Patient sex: M
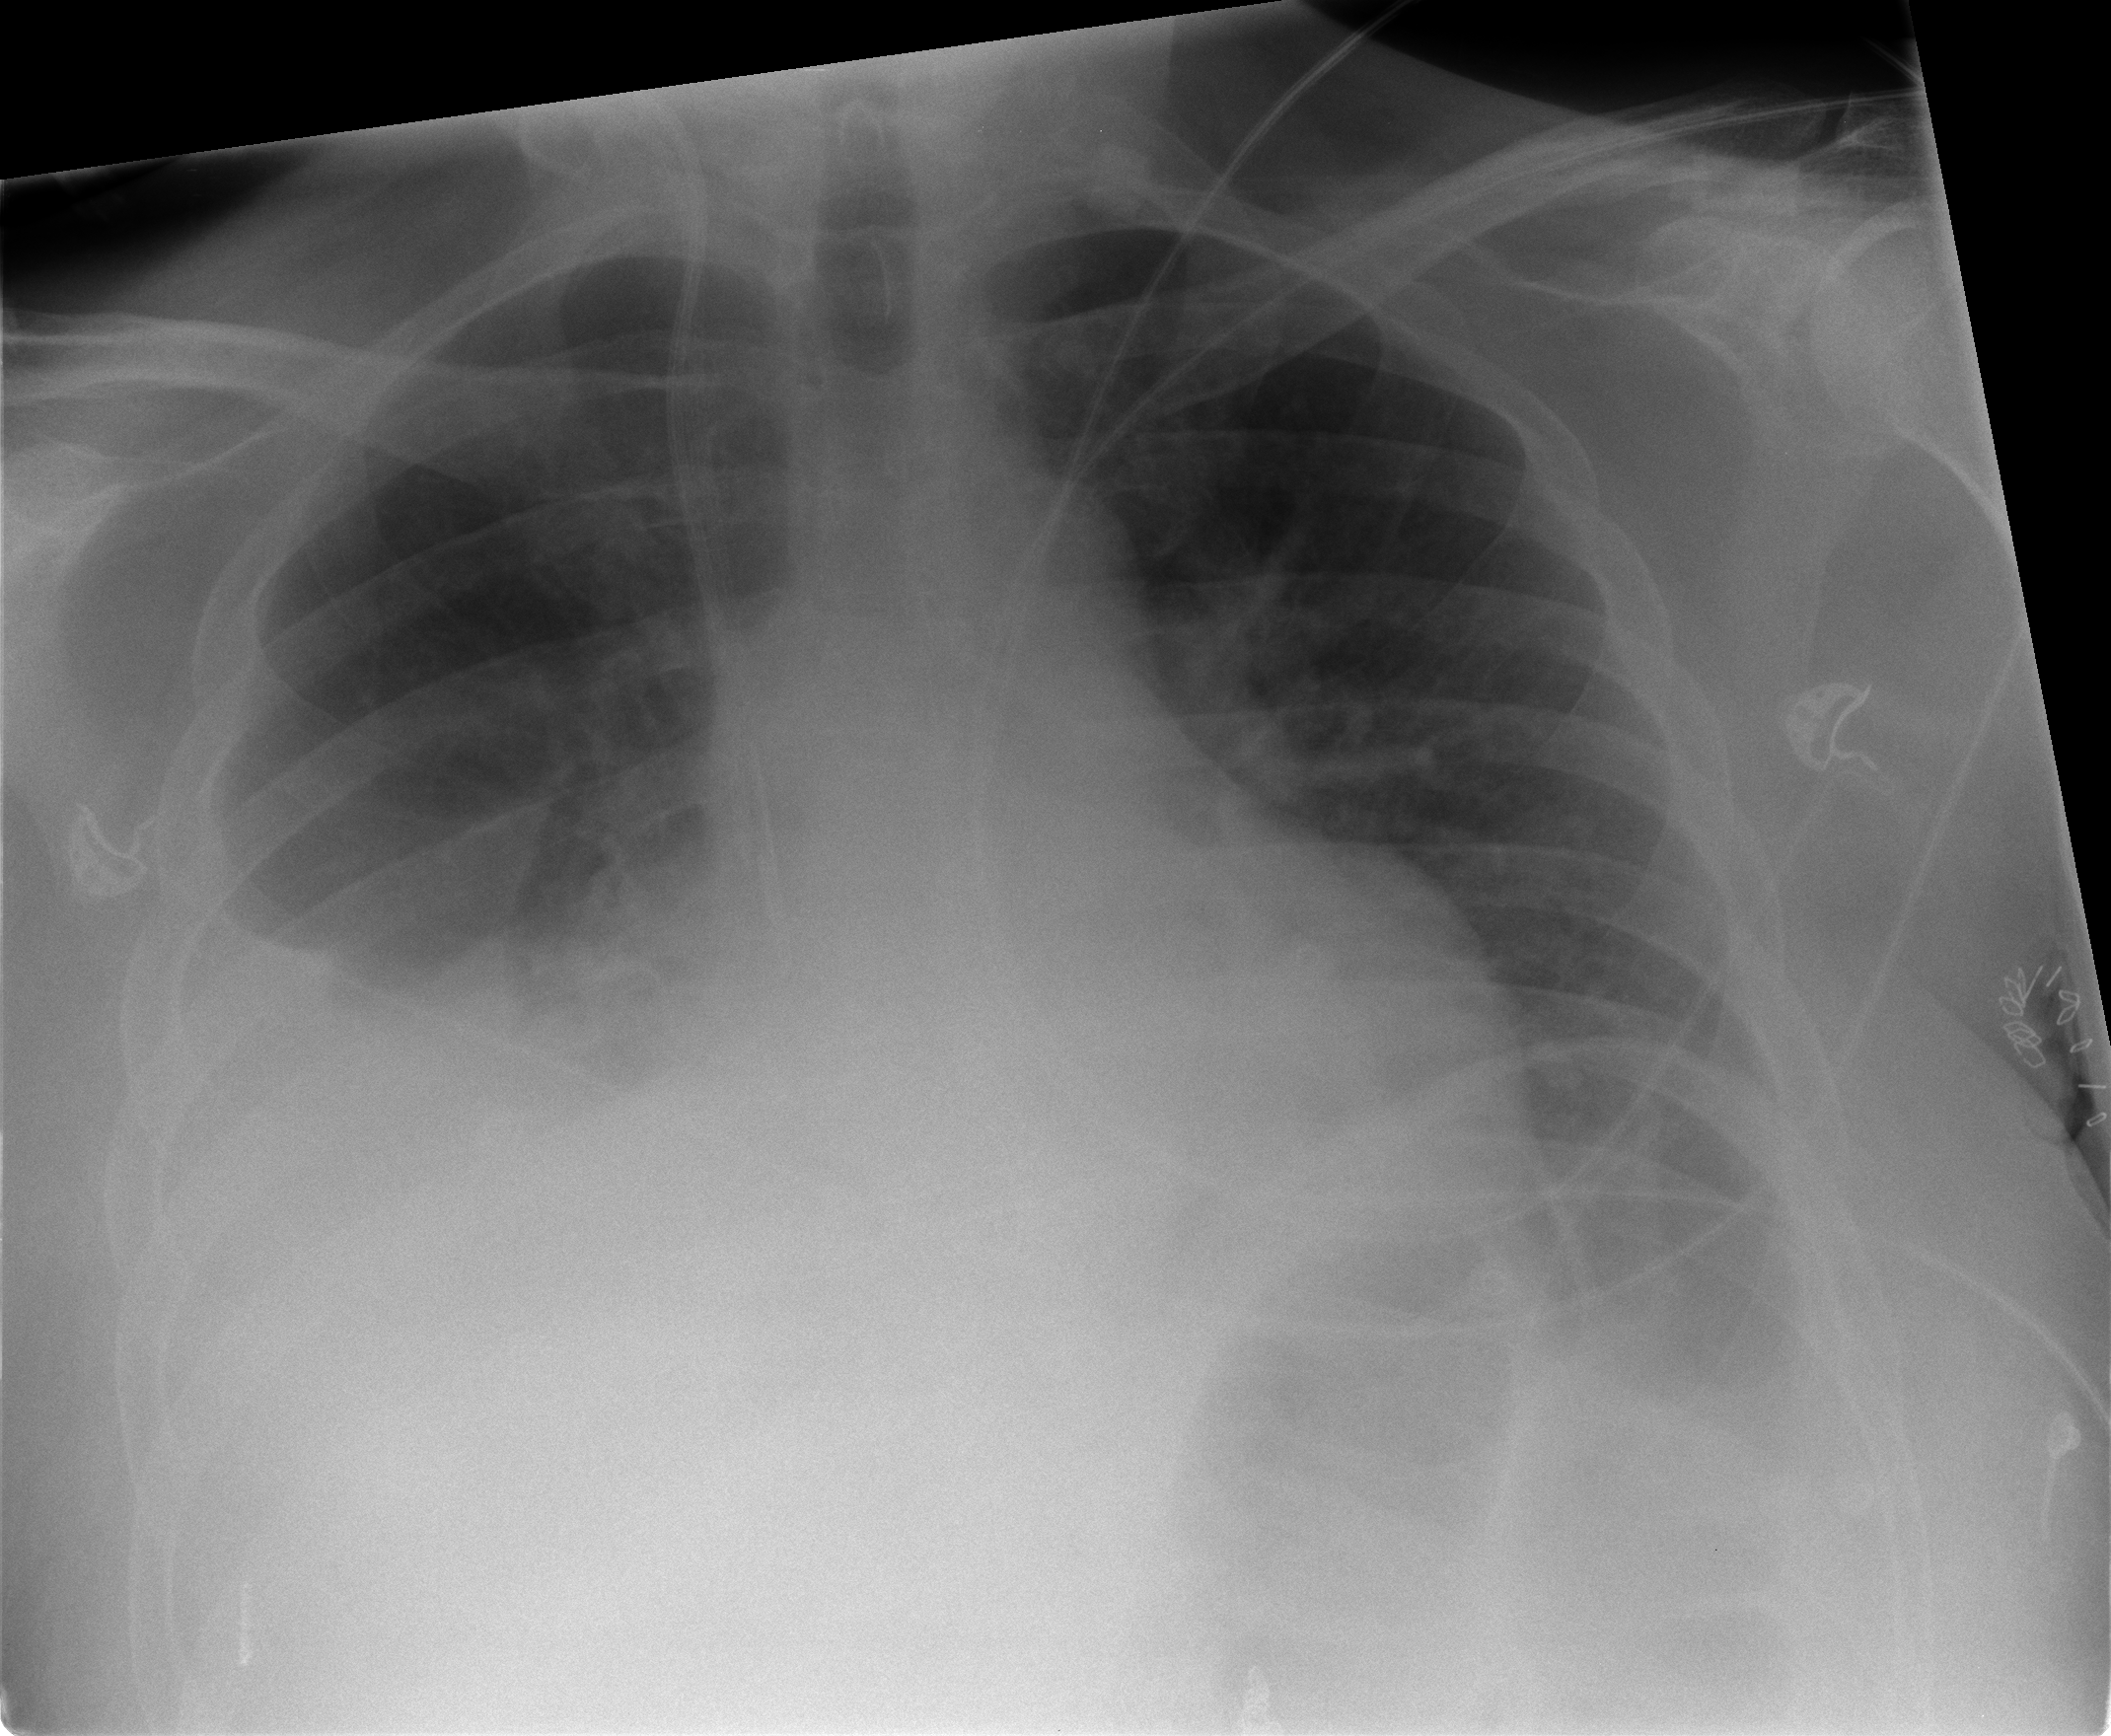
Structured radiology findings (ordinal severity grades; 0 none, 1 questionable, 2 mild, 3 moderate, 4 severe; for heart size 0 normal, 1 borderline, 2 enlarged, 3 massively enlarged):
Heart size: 2
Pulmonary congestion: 1
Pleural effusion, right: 3
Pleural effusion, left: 0
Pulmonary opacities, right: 0
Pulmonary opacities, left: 0
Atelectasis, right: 3
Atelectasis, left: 0